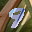
Label: 9